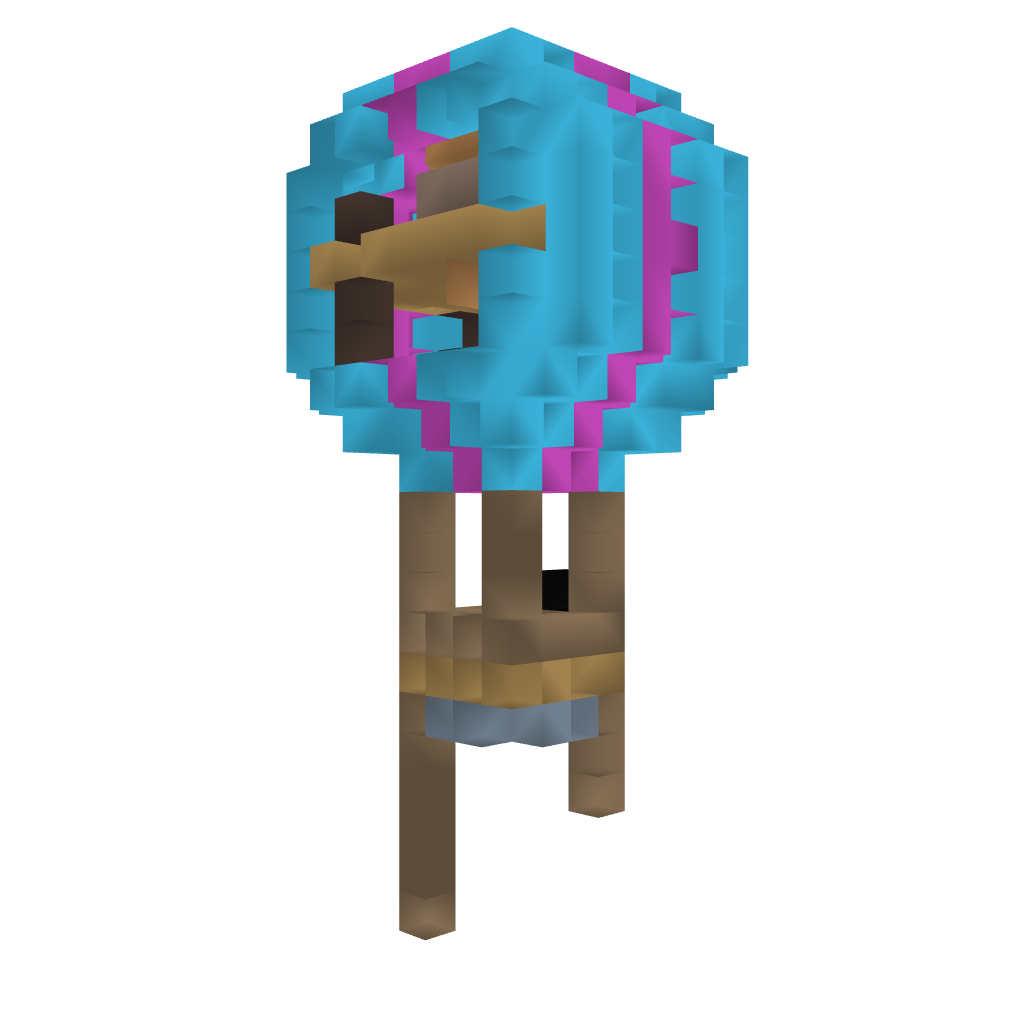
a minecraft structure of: Hot air balloon